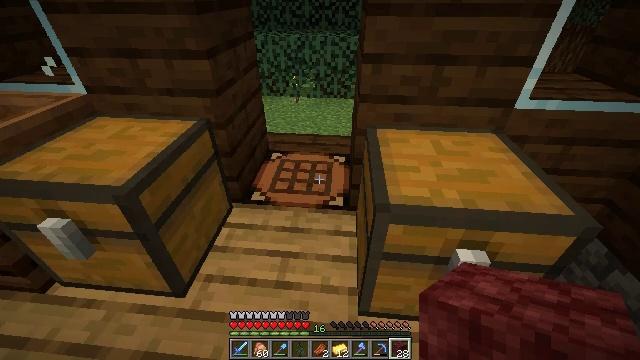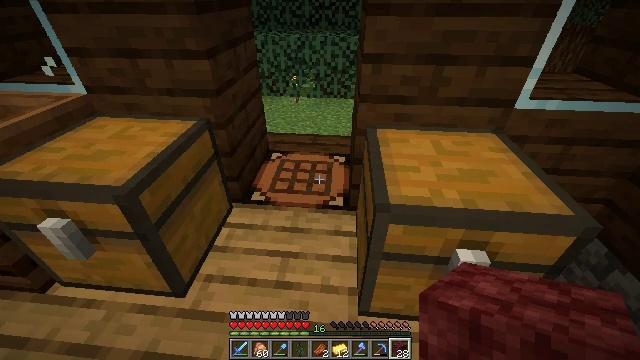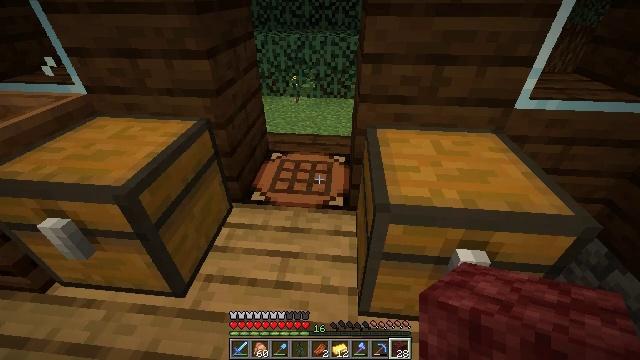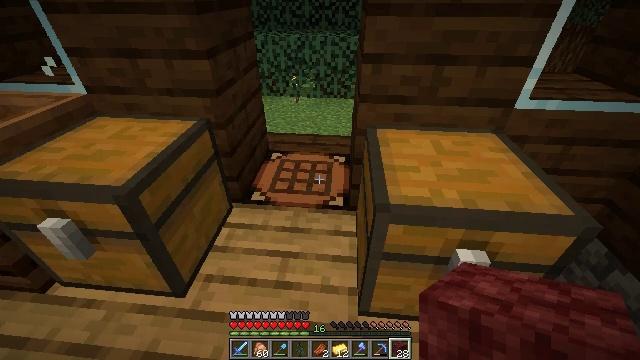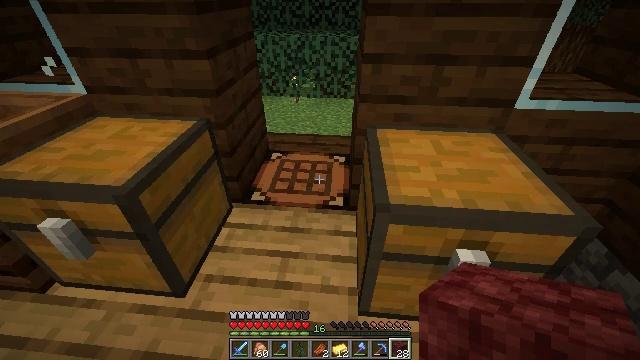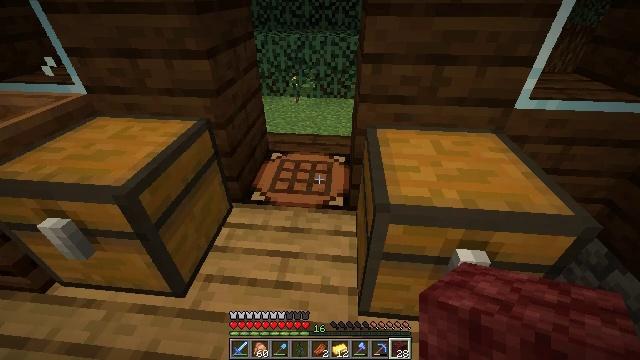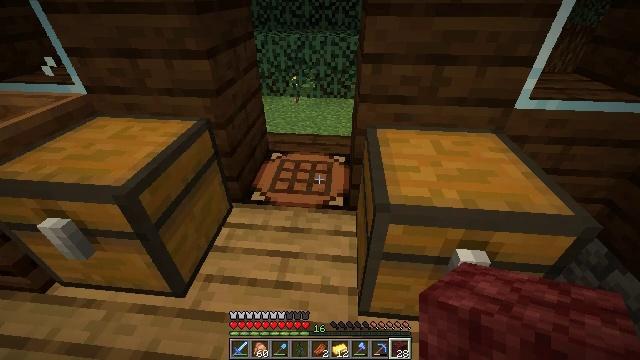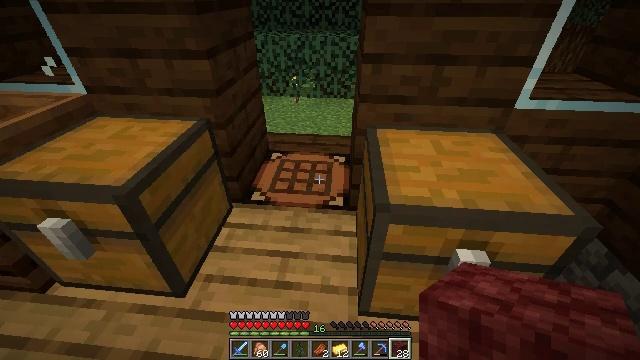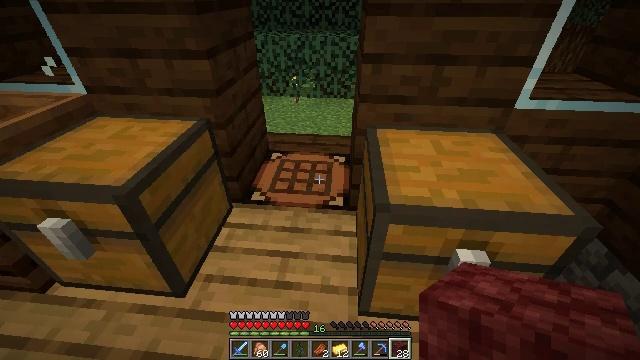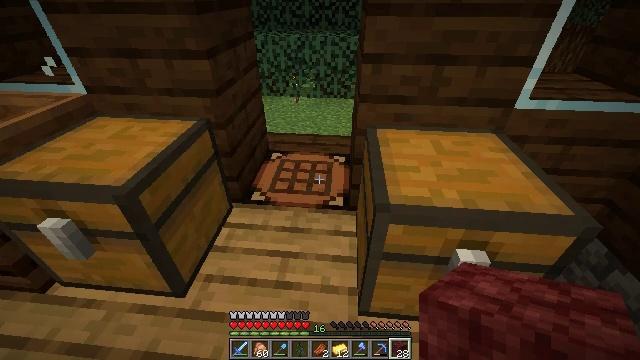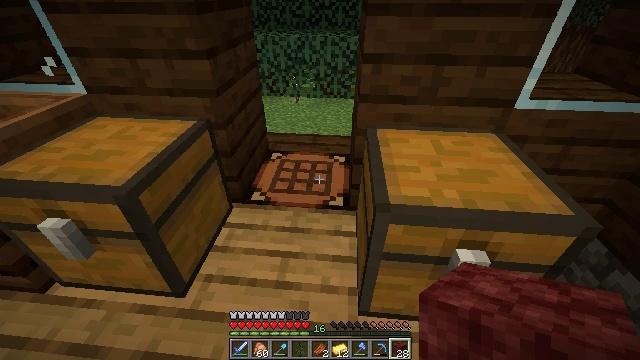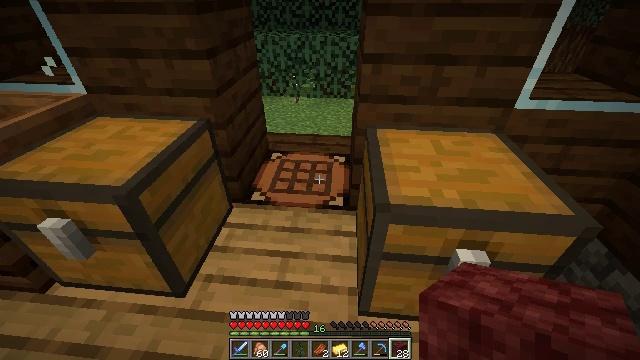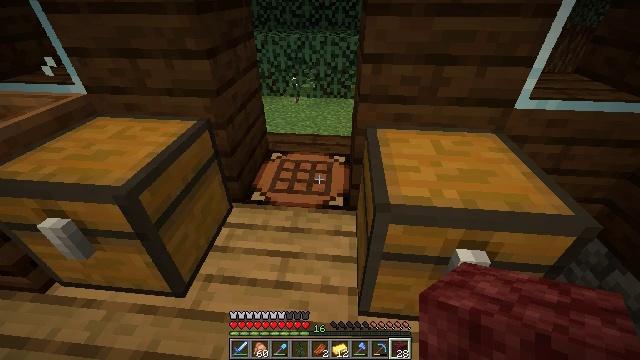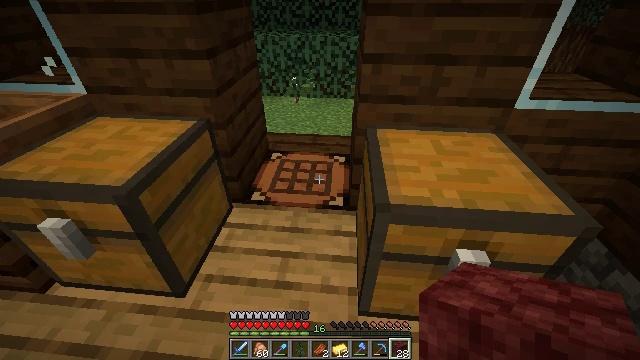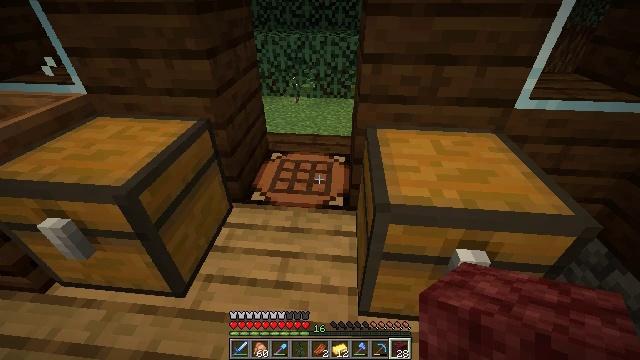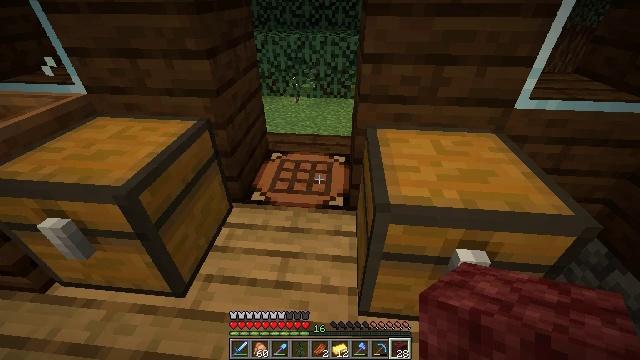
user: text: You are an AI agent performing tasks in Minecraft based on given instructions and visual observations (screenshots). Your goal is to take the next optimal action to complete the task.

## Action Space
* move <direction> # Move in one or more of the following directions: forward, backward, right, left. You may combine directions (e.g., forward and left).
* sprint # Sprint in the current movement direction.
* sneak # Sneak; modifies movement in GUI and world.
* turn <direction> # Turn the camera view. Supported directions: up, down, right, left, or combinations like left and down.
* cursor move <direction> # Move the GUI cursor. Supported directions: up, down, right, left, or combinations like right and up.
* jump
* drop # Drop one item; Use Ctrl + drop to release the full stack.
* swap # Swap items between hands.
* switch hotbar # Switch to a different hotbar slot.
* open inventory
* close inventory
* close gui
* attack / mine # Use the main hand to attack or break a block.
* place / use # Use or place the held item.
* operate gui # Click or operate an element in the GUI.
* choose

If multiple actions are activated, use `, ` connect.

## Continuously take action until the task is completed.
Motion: motion action
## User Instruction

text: Open the crafting table and craft powered rail.
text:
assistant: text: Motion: no_op
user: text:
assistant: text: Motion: no_op
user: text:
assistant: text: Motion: no_op
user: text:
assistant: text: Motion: no_op
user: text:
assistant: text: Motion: no_op
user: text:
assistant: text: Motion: no_op
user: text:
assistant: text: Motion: no_op
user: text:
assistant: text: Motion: no_op
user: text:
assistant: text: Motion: no_op
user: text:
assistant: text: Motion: no_op
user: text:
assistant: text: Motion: no_op
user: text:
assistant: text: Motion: no_op
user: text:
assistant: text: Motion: no_op
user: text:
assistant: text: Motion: no_op
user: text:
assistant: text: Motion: no_op
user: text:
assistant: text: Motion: no_op
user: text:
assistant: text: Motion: no_op
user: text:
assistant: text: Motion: no_op
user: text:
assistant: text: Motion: no_op
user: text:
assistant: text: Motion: no_op
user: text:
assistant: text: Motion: no_op
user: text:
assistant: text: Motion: no_op
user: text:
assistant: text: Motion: no_op
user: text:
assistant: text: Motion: no_op
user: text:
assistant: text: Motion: no_op
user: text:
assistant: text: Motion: no_op
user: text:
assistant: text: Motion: no_op
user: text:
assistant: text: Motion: no_op
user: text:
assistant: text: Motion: no_op
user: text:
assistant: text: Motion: no_op